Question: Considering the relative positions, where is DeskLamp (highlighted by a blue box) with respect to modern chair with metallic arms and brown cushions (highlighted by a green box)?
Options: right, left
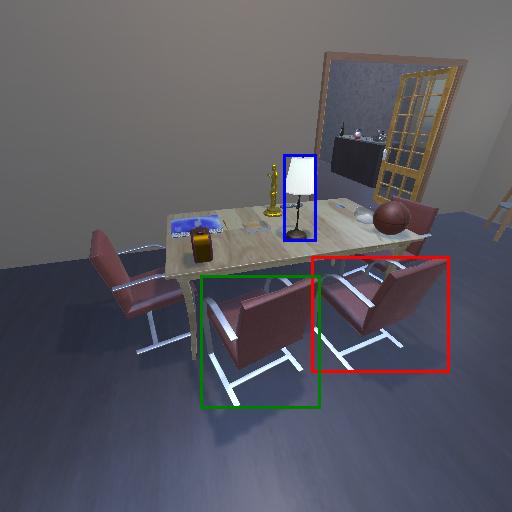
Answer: right